Here is the envelope spectrum of one vibration snapshot from a rolling-element bearing, with each characteristic fault-frequency family marked on the frequency axis. Diagnose the bearing from this image, choosing from: normal, inner_race, outer_race, ball.
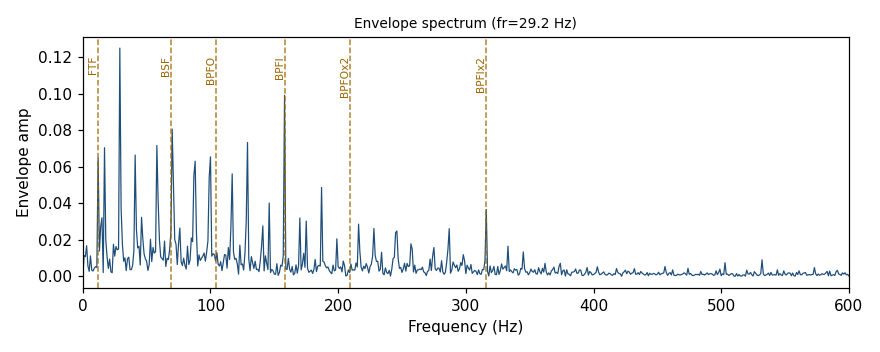
Answer: inner_race